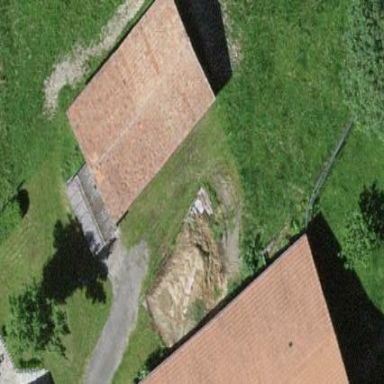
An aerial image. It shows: Garage.